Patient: sex F, age 66
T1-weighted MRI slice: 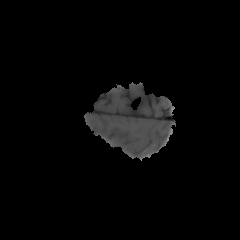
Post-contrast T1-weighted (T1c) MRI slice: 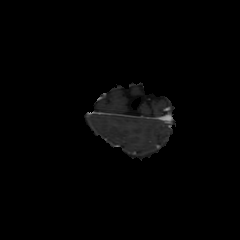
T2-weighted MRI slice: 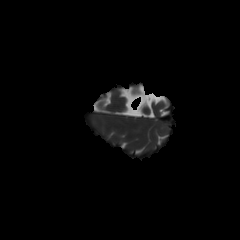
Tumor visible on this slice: no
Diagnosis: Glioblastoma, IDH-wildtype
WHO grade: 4